Question: I used below code for customize the file input type,
'''
<form class="example" action="#">
<!--<input type="file" class="required-entry filename file" name="filename[]" />-->
<div class="fileinputs">
<input type="file" class="file hidden">
<div class="fakefile"><input><img src="ravi/images/button_select.gif" /></div></div>
</form>
'''
style.css
'''
<style type="text/css">
body{
color: black;
font-family: arial;
font-size: 13px;
}
form.example input {
background: url('ravi/images/input_boxes.gif') no-repeat 0 -58px;
border: none;
width: 241px;
height: 20px;
padding-left: 3px;
padding-top: 3px;
}
form.example input:focus {
background-color: transparent;
}
form.example div.fileinputs {
position: relative;
height: 30px;
width: 300px;
}
form.example input.file {
width: 300px;
margin: 0;
}
form.example input.file.hidden {
position: relative;
text-align: right;
-moz-opacity:0 ;
filter:alpha(opacity: 0);
opacity: 0;
z-index: 2;
}
form.example div.fakefile {
position: absolute;
top: 0px;
left: 0px;
width: 350px;
padding: 0;
margin: 0;
z-index: 1;
line-height: 90%;
}
form.example div.fakefile input {
margin-bottom: 5px;
margin-left: 0;
}
</style>
'''
and the page display like below,

when i click select button the browse folder appears and then i select the image file.but in input filed the uploaded image caption not displayed..
i integrated this one from 'http://www.quirksmode.org/dom/inputfile.html'
what is the issue?
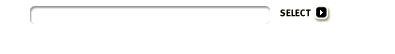
Answer: You need to add JavaScript code as explained on the page you cited.
If the code you use in testing consists essentially of the HTML and CSS code that you posted, then you are using the "pure CSS" version of the approach described on the page. In the numbered list that explains the basic version, which uses JavaScript too, item 5 describes the feature that is missing from the "pure CSS" version. And that feature is "When the user has selected a file, the visible, fake input field should show the correct path to this file".
(It won't actually show the correct . For security reasons, browsers don't disclose the real path. But they do let you show the part.)